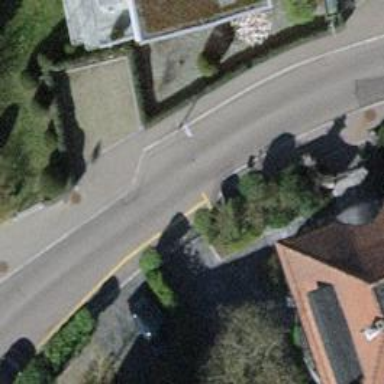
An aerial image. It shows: Asphalt sidewalk along the footway.